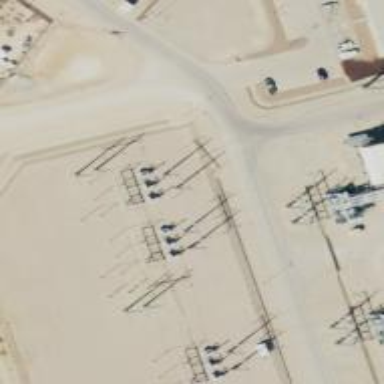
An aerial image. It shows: Switch for power supply.